Aerial crown-view tile of a tropical tree (Barro Colorado Island, Panama), acquired 20250317:
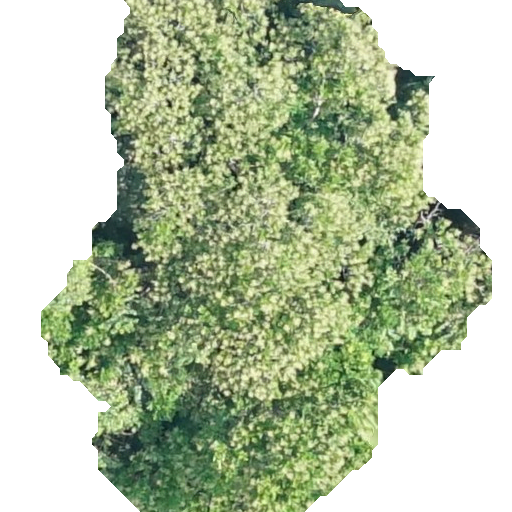
Species: Anacardium excelsum
GBIF accepted scientific name: Anacardium excelsum
Crown area: 253.273 m²